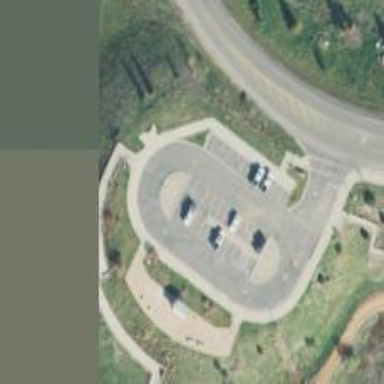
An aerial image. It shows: Rest area along the road.